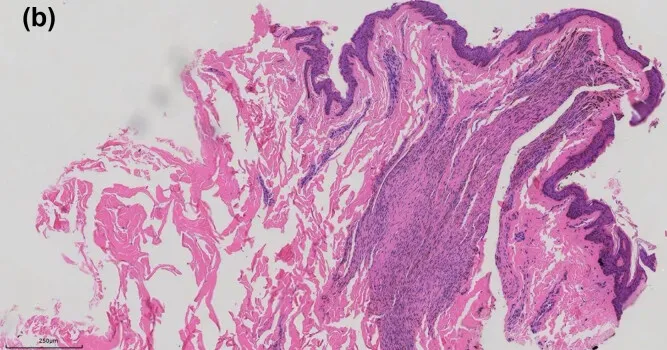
The histopathology of pigmented nevi posterior to the left scapula (HE x100) indicates benign cutaneous nevus.
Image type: pathology (h&e)